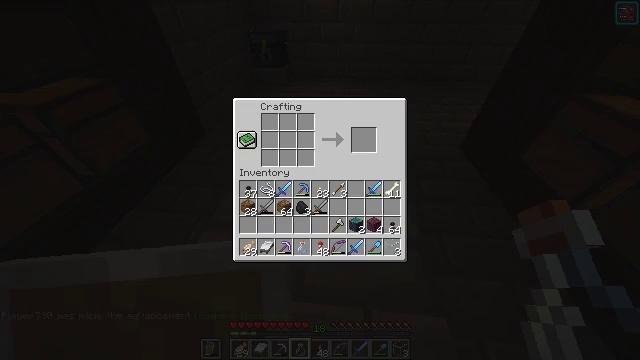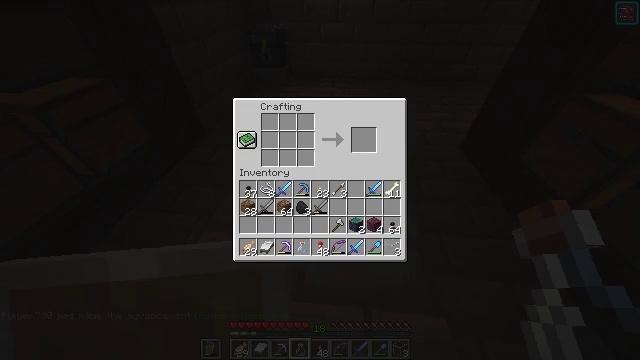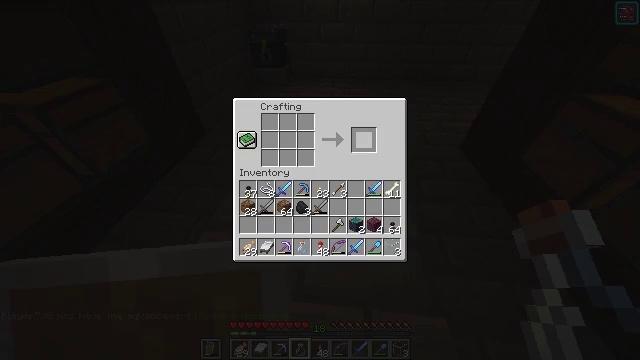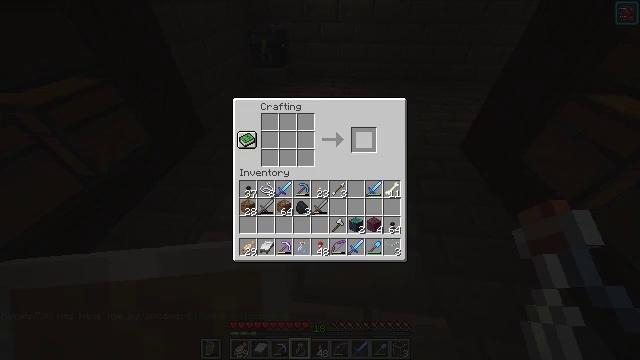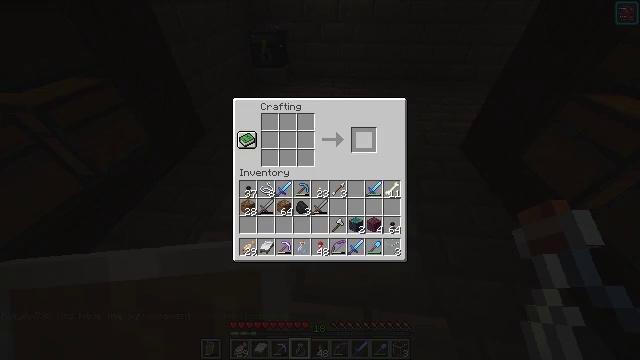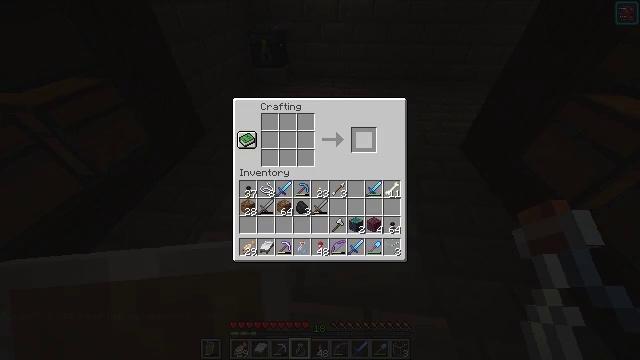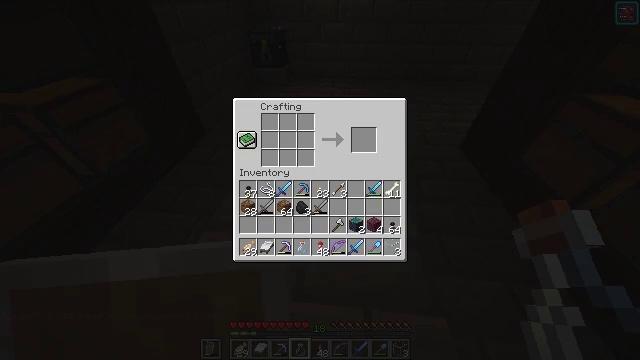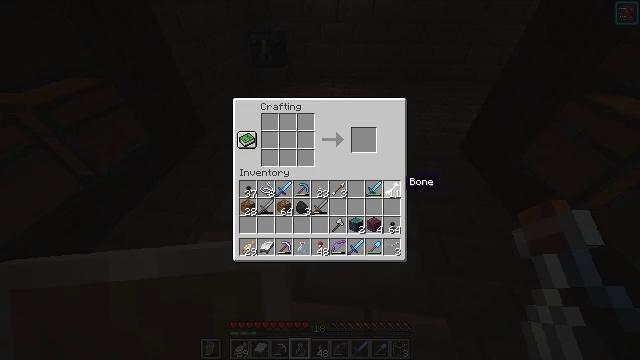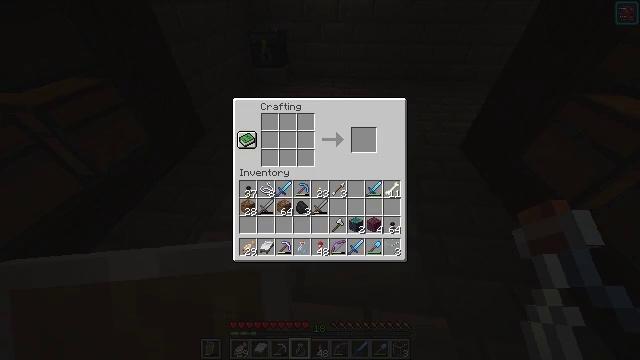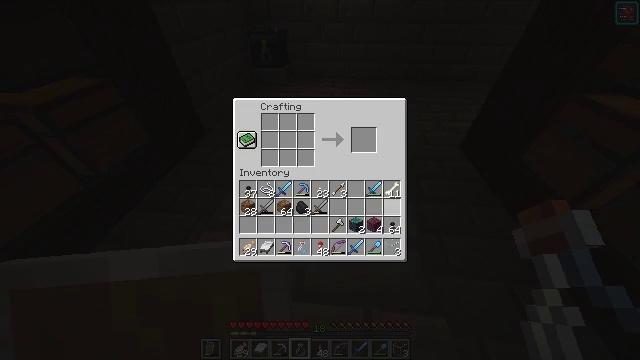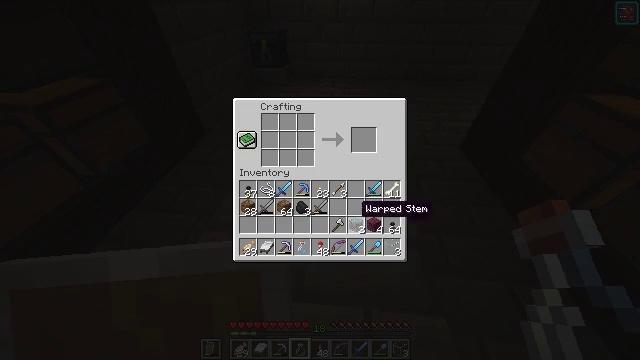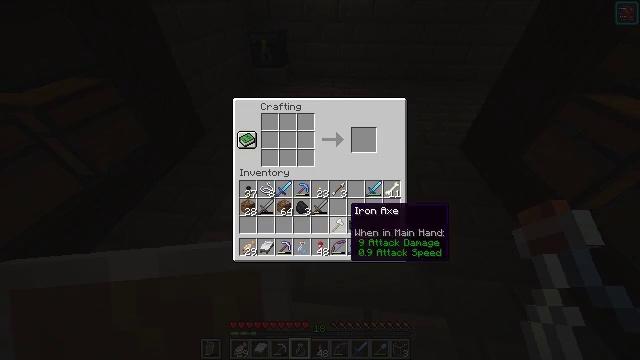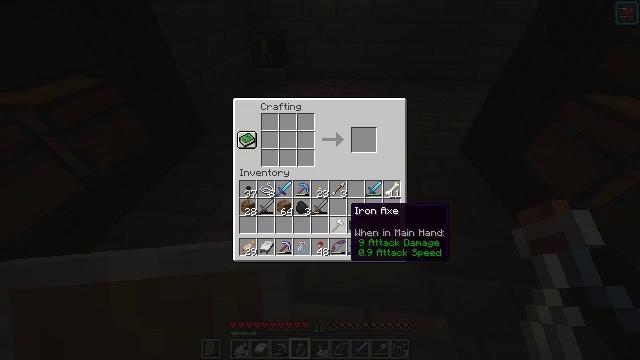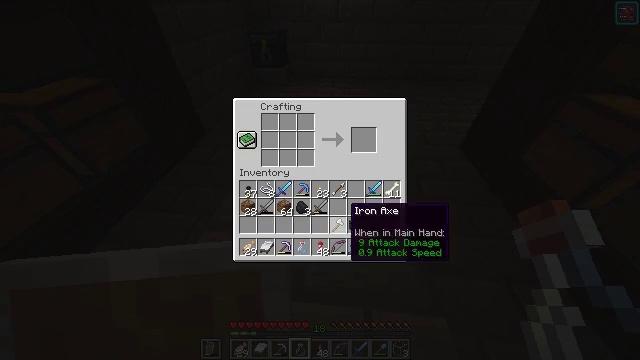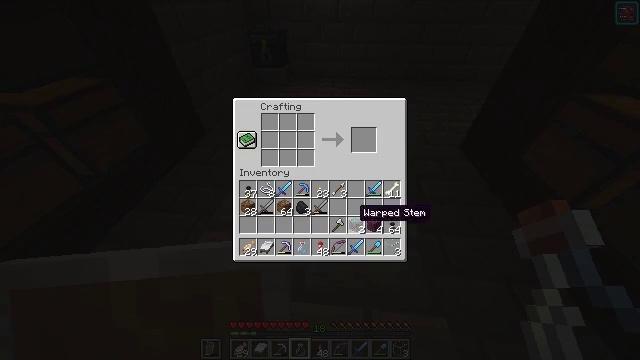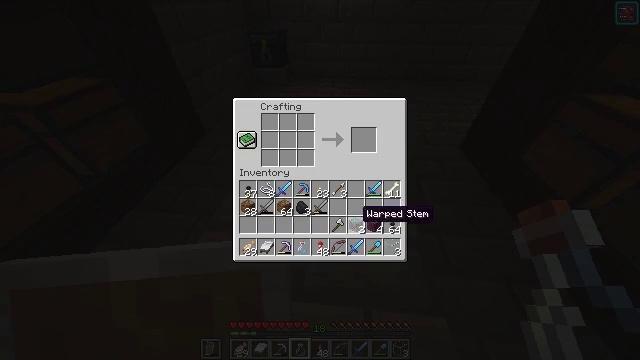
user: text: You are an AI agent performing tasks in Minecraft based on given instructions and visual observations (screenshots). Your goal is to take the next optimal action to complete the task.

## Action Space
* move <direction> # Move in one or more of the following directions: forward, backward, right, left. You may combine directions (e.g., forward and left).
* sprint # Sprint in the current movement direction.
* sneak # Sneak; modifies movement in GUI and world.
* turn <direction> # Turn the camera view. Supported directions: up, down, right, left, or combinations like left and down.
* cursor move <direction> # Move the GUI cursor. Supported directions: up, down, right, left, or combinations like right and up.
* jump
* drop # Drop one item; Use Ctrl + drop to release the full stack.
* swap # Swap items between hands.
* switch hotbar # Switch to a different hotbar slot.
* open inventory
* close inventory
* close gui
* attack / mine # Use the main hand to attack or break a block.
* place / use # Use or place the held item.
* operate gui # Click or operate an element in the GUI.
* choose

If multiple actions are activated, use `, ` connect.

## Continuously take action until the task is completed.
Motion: motion action
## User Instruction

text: Obtain warped planks by crafting warped stem in the crafting grid.
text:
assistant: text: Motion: sneak, cursor move right, open gui
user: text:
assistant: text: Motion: no_op
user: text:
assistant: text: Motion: no_op
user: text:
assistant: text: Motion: no_op
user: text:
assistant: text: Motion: no_op
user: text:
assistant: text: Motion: cursor move down
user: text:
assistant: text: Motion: cursor move right and down
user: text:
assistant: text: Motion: cursor move down
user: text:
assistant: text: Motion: sneak, cursor move left
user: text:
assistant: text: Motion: sneak, cursor move left
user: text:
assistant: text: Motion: sneak, cursor move left
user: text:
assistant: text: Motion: sneak
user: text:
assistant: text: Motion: sneak
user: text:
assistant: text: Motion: sneak, cursor move right
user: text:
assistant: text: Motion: sneak
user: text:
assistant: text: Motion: sneak
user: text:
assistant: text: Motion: sneak, choose
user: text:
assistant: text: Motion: sneak, choose
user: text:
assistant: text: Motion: sneak, cursor move up
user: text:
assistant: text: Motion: sneak, cursor move up
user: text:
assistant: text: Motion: sneak, cursor move up
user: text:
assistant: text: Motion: sneak, cursor move up
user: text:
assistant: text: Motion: sneak
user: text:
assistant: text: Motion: sneak
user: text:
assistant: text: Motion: sneak
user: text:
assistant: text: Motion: sneak
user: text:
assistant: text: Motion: sneak
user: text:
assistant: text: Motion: sneak, choose
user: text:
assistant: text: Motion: sneak, choose
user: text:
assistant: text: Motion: sneak